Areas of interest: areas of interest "Xiaogan Flowers and Birds Cultural Market"
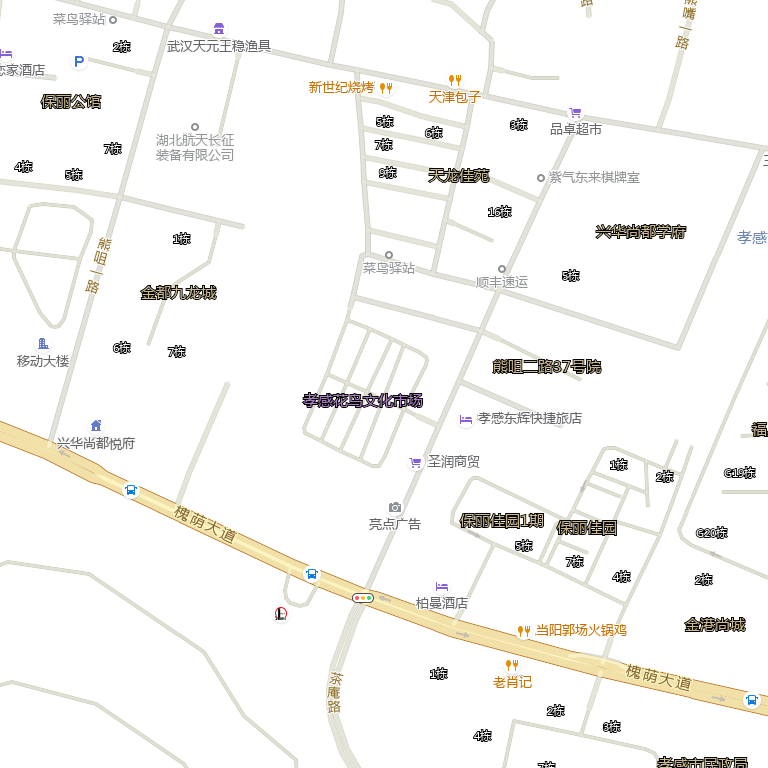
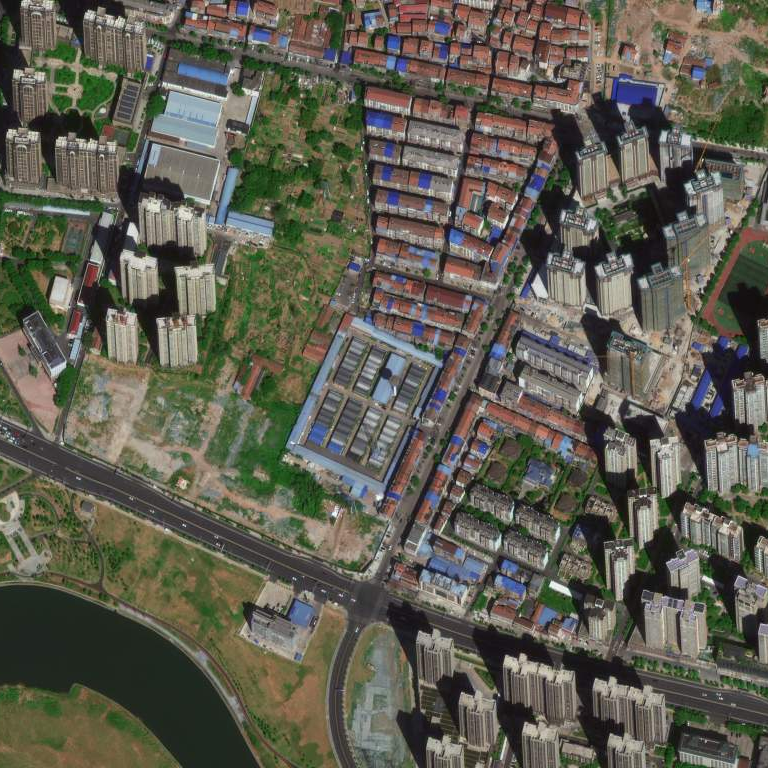